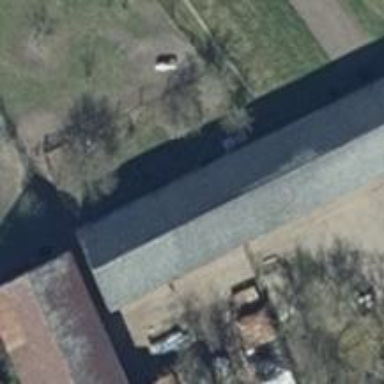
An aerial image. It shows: Building with gabled roof. The roof is oriented along the building and has dark grey color.